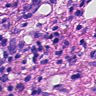
Metastatic tissue present: no